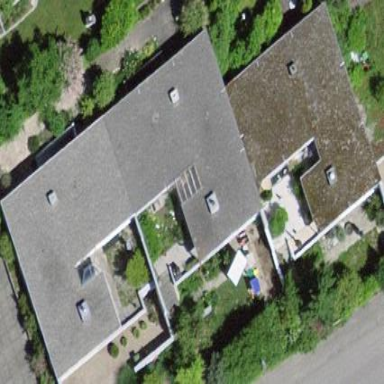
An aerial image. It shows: Terrace building.